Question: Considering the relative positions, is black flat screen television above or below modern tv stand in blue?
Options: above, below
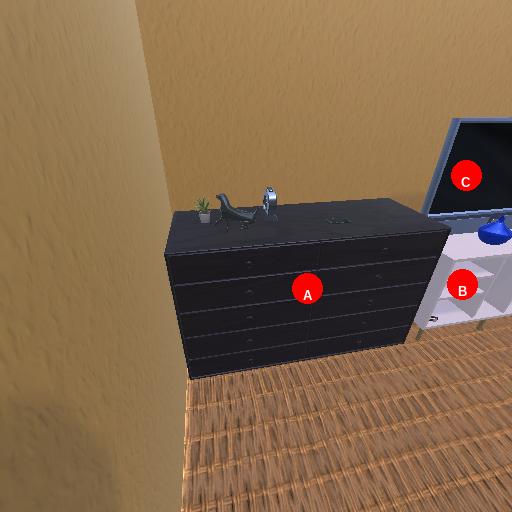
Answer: above